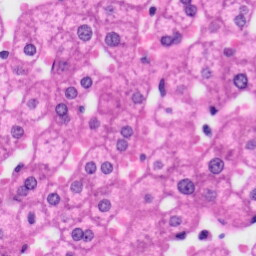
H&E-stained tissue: Liver